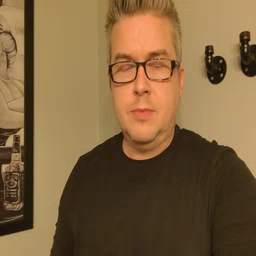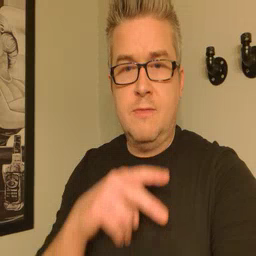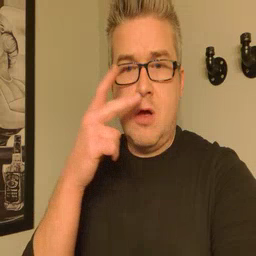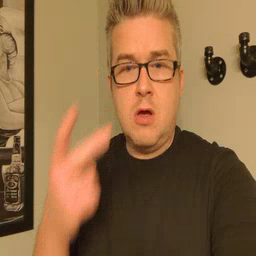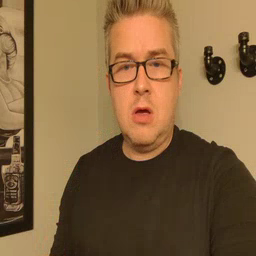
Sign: fall